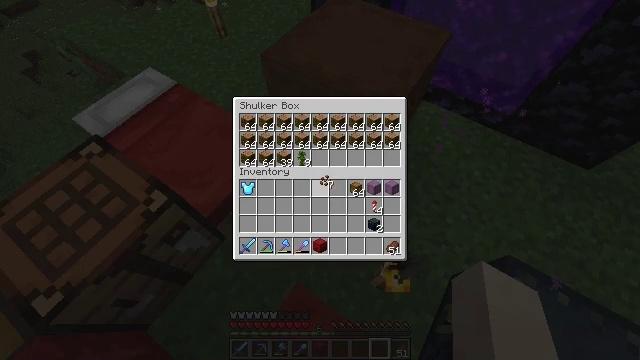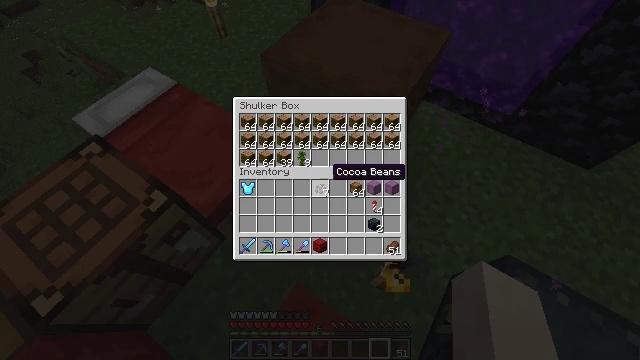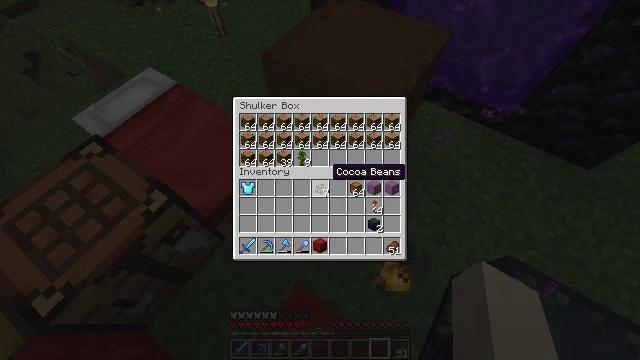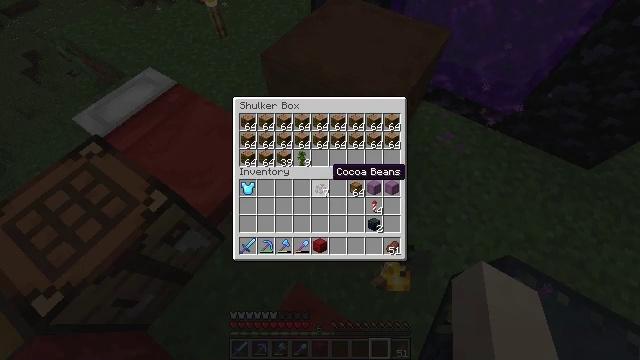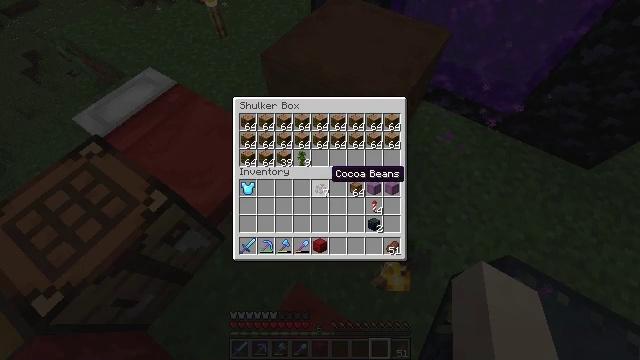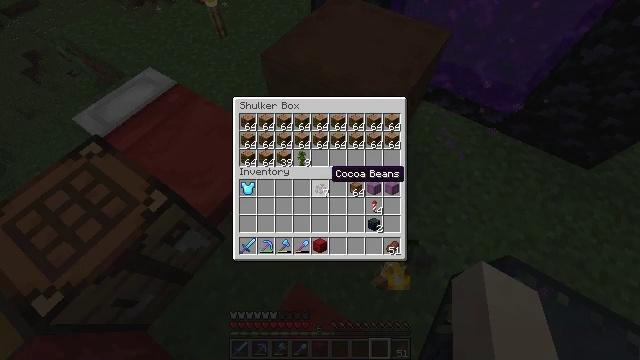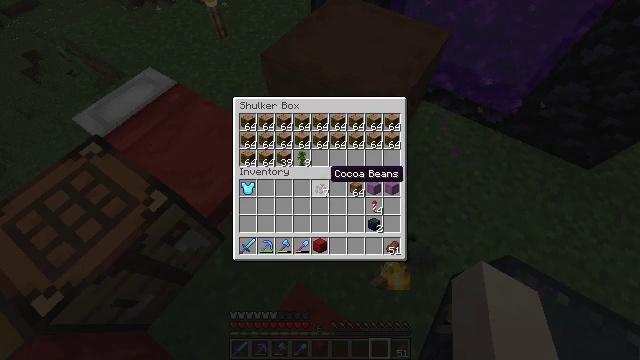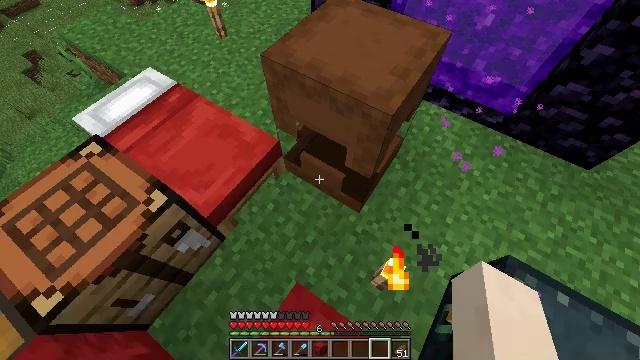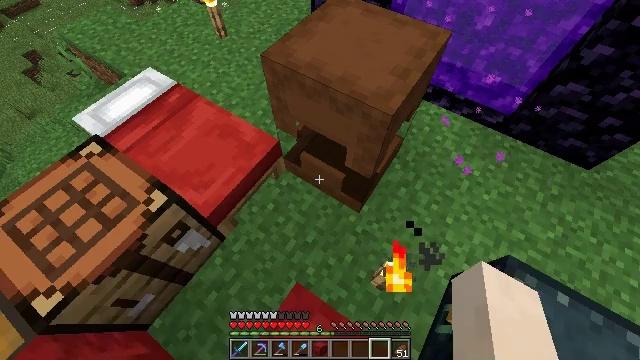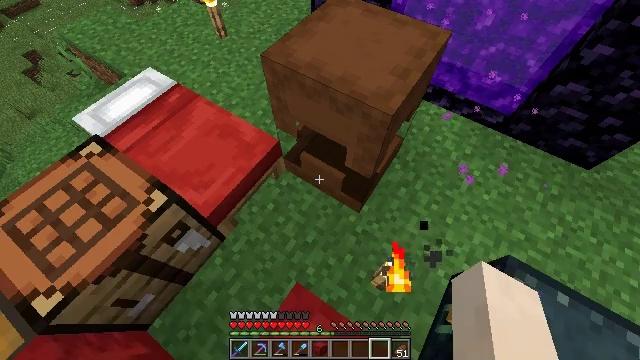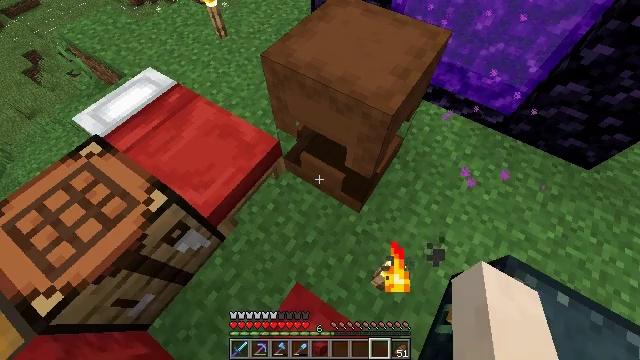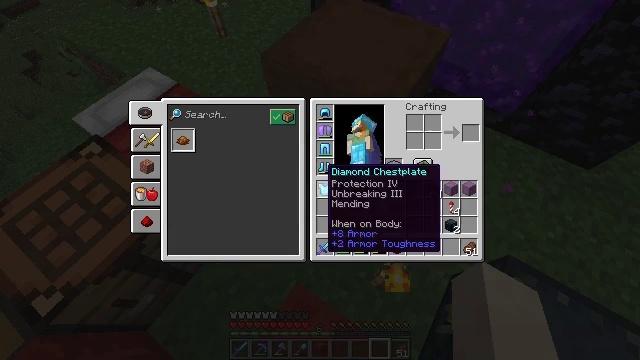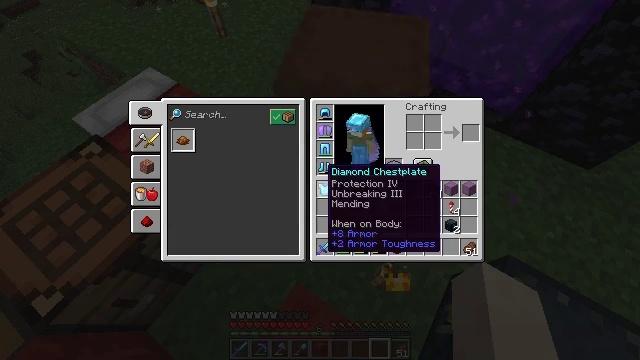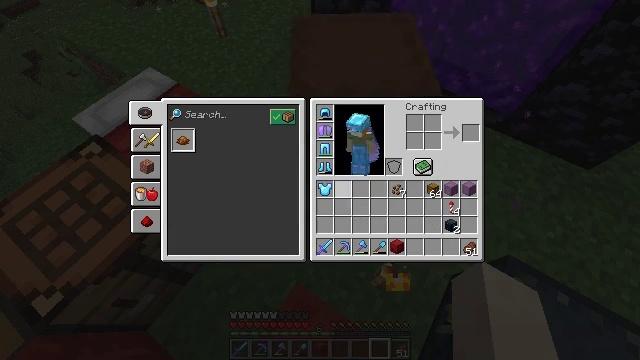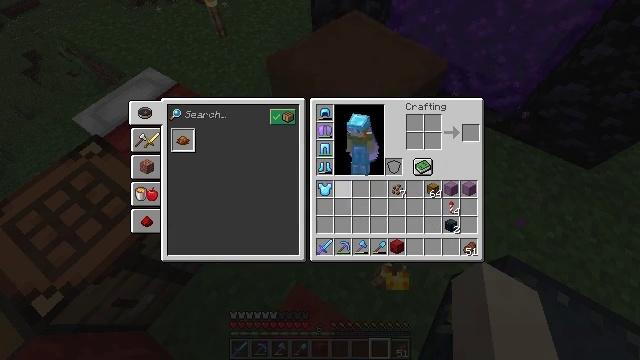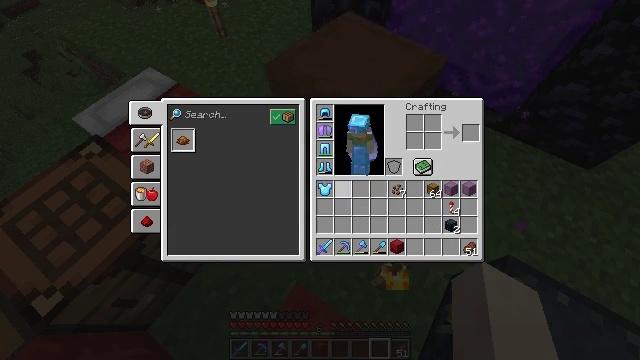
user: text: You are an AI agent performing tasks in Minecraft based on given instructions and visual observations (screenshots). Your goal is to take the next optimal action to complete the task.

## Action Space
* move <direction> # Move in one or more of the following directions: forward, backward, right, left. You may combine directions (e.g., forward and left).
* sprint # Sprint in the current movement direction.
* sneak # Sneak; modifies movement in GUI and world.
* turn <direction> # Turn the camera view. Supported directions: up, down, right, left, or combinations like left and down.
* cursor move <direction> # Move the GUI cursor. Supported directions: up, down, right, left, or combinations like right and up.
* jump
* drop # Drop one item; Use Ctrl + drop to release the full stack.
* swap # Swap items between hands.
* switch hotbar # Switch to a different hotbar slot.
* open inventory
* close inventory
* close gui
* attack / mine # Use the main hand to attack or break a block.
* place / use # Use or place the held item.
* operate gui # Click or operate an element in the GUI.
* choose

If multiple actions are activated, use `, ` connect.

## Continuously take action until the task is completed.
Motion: motion action
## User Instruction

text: Open your crafting menu to make the brown dye.
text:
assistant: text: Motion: no_op
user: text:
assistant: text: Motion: no_op
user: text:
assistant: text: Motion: no_op
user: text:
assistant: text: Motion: no_op
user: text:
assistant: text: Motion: no_op
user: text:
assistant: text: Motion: no_op
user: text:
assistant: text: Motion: no_op
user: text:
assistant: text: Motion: close gui
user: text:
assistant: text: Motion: no_op
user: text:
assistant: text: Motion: no_op
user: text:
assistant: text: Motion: open inventory
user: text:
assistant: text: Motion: open inventory
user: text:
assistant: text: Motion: cursor move right and down, open inventory
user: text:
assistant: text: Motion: cursor move right
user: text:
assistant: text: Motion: no_op
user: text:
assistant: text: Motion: cursor move left
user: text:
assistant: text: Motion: cursor move left
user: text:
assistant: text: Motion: cursor move left and up
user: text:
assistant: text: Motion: cursor move left and up
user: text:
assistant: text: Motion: cursor move left and up
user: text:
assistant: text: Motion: cursor move left
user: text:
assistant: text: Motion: cursor move left
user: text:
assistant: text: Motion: cursor move left
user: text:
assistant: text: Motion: cursor move left
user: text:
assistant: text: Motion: sneak
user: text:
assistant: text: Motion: sneak
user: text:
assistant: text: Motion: sneak, operate gui
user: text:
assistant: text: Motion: sneak, operate gui
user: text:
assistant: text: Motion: sneak, cursor move right
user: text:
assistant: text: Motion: sneak, cursor move right and down